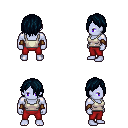
a pixel art fantasy rpg character, male body template, dark elf, purple skin, white pirate shirt, red pants, raven bangs hairstyle, cloth bracers, four views (front, back, left, right), 2x2 character sprite sheet, small pixel art, hard edges, no anti-aliasing